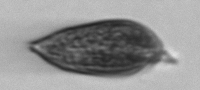
Label: Prorocentrum_micans